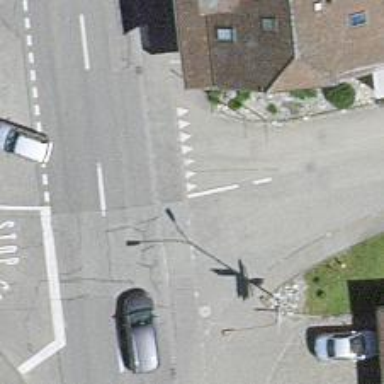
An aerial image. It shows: Road with "give way" sign.